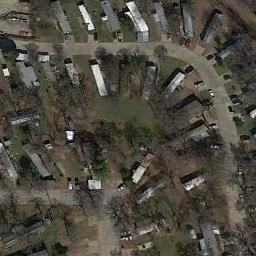
Label: residential